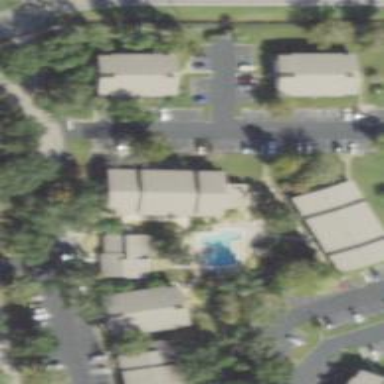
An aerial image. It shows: Swimming pool located in leisure land.